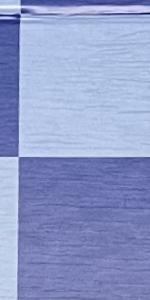
Label: Empty